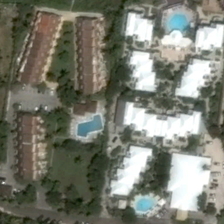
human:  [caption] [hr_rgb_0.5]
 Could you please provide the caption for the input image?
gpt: there is an open-air swimming pool in front of the white house .

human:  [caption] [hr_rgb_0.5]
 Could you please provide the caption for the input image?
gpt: a lot of trees were planted around the house .

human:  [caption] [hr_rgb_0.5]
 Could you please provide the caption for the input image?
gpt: there is an open-air swimming pool in front of the white house .

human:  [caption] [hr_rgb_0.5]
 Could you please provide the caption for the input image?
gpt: a lot of trees were planted around the house .

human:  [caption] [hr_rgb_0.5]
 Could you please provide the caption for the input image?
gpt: a lot of trees were planted around the house .